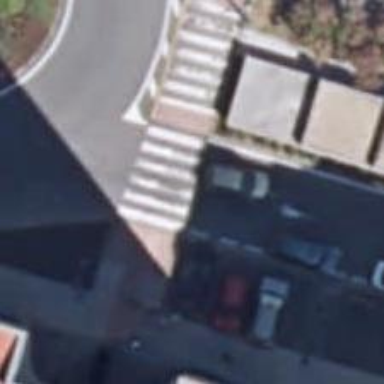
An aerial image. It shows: Footway crossing with marked paving stones.